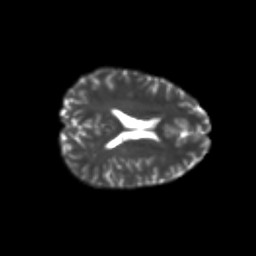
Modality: T2w
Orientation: axial
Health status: healthy
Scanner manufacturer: philips
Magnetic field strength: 3 T
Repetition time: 6.964 s
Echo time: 0.092 s